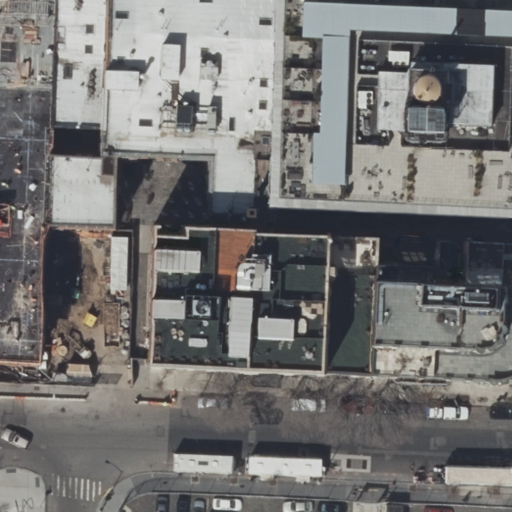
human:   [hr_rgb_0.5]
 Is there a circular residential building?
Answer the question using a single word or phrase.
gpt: no

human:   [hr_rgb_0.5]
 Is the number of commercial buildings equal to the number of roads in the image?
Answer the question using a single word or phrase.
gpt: no

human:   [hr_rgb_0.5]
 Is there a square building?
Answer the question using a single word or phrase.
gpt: no

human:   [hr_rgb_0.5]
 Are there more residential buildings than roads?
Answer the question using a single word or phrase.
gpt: yes

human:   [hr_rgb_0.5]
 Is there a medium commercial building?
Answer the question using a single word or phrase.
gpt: no

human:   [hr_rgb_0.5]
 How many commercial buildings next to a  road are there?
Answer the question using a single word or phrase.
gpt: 0

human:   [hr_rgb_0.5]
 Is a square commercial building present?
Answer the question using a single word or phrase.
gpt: no

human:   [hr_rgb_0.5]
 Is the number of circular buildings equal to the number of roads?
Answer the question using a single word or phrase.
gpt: no

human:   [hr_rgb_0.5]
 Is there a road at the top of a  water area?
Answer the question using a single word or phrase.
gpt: no

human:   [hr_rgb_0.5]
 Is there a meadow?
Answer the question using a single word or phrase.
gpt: no

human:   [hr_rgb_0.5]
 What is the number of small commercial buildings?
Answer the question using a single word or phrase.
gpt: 0

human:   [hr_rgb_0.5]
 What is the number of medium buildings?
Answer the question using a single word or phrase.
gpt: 2

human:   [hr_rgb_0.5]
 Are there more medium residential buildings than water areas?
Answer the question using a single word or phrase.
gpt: yes

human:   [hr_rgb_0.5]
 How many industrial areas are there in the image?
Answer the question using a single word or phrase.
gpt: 0

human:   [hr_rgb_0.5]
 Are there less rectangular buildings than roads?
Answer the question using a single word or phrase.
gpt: no

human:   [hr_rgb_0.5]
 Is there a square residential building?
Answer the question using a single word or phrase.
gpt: no

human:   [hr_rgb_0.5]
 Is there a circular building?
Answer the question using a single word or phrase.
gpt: no

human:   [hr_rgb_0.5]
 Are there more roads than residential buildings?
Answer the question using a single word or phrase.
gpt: no

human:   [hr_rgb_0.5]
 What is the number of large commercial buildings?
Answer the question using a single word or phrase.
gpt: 0

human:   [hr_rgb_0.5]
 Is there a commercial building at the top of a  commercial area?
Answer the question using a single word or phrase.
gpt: no

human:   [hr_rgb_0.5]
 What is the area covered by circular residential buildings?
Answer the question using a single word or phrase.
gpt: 0m2

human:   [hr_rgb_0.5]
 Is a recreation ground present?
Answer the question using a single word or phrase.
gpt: no

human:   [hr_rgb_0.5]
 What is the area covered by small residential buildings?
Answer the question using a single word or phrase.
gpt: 110m2

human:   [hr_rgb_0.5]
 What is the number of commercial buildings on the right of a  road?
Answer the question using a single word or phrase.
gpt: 0

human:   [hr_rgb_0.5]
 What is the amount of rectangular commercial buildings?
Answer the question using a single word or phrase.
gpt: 0

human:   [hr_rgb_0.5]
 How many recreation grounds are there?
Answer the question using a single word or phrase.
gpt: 0

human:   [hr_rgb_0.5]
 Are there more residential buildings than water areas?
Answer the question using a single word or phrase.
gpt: yes

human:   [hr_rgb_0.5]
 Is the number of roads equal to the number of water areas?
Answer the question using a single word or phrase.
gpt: no

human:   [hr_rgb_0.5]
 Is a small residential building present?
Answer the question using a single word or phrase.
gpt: yes

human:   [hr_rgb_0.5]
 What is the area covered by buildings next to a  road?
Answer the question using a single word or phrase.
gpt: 3699m2

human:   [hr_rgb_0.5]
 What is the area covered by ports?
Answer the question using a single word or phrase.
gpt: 0m2

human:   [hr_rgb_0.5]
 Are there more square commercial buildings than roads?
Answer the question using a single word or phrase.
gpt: no

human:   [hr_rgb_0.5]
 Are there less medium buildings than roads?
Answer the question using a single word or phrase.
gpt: yes

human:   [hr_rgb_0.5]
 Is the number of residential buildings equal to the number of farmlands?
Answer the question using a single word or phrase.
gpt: no

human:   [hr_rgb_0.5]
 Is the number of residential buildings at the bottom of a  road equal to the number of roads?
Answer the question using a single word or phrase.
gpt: no

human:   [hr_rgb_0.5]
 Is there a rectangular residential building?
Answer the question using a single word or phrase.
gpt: yes

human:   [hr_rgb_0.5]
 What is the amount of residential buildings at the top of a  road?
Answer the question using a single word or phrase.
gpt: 7